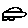
Label: car